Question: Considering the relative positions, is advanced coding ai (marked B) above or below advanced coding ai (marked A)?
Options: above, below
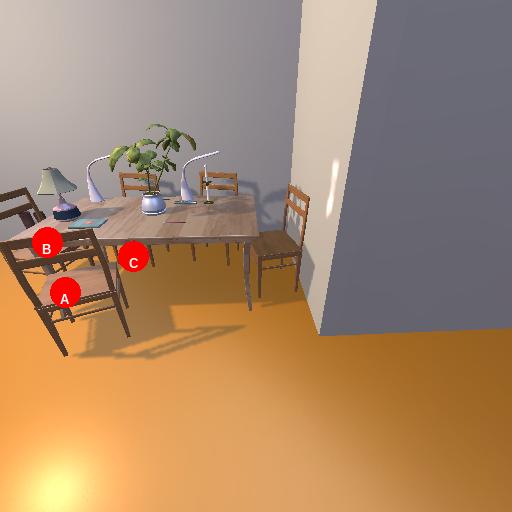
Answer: above